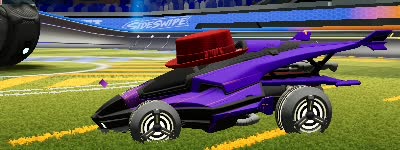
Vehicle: aftershock